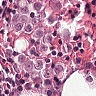
Metastatic tissue present: yes